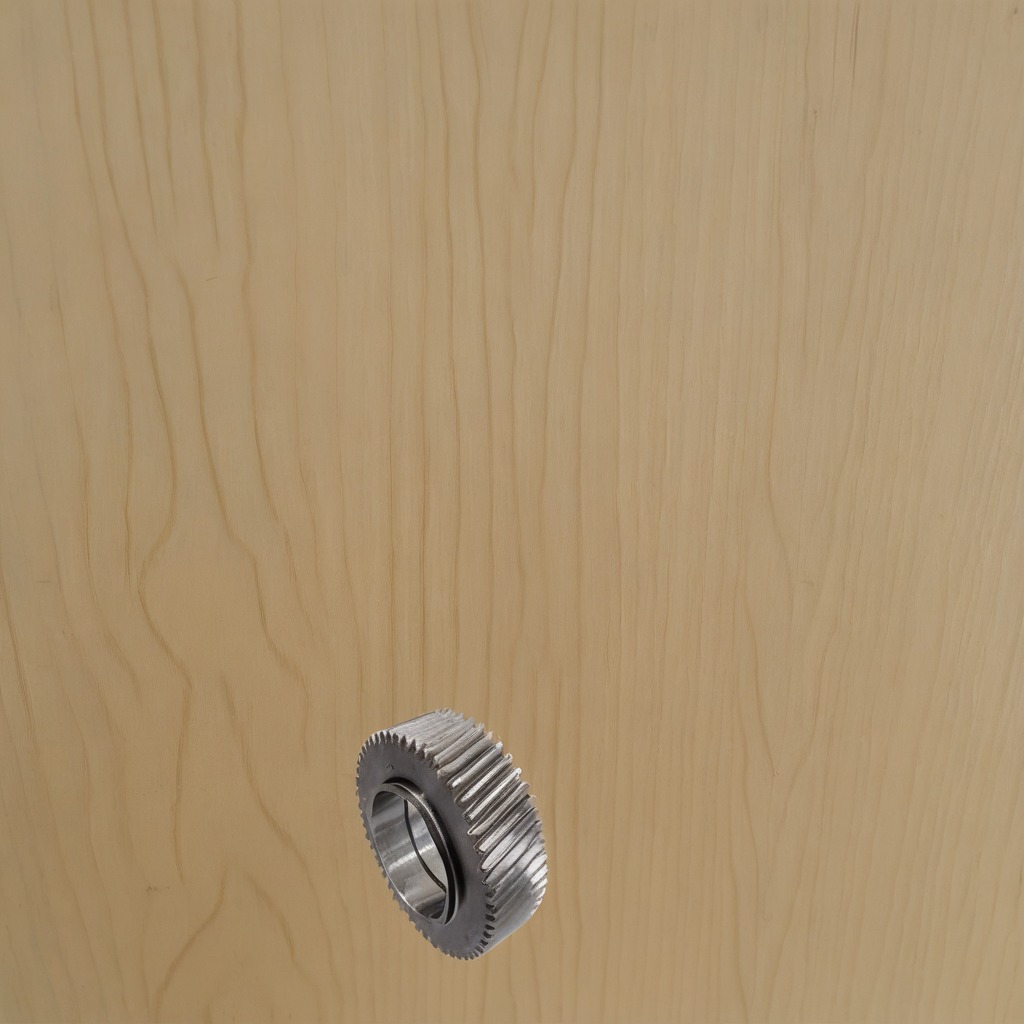
A steel gear with teeth is lying on a plywood surface in a paint workshop lit by afternoon window light.